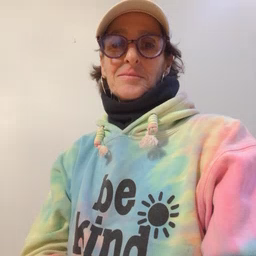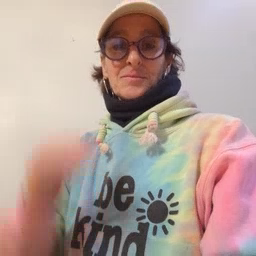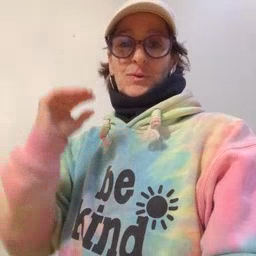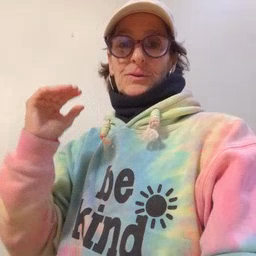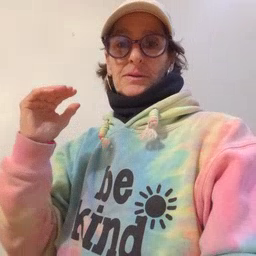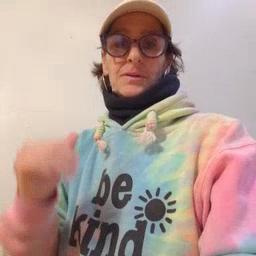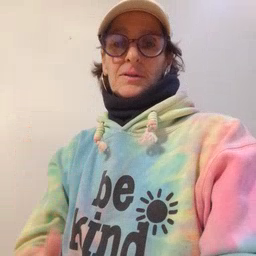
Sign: child